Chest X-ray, PA view. Patient: 62 years old, sex F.
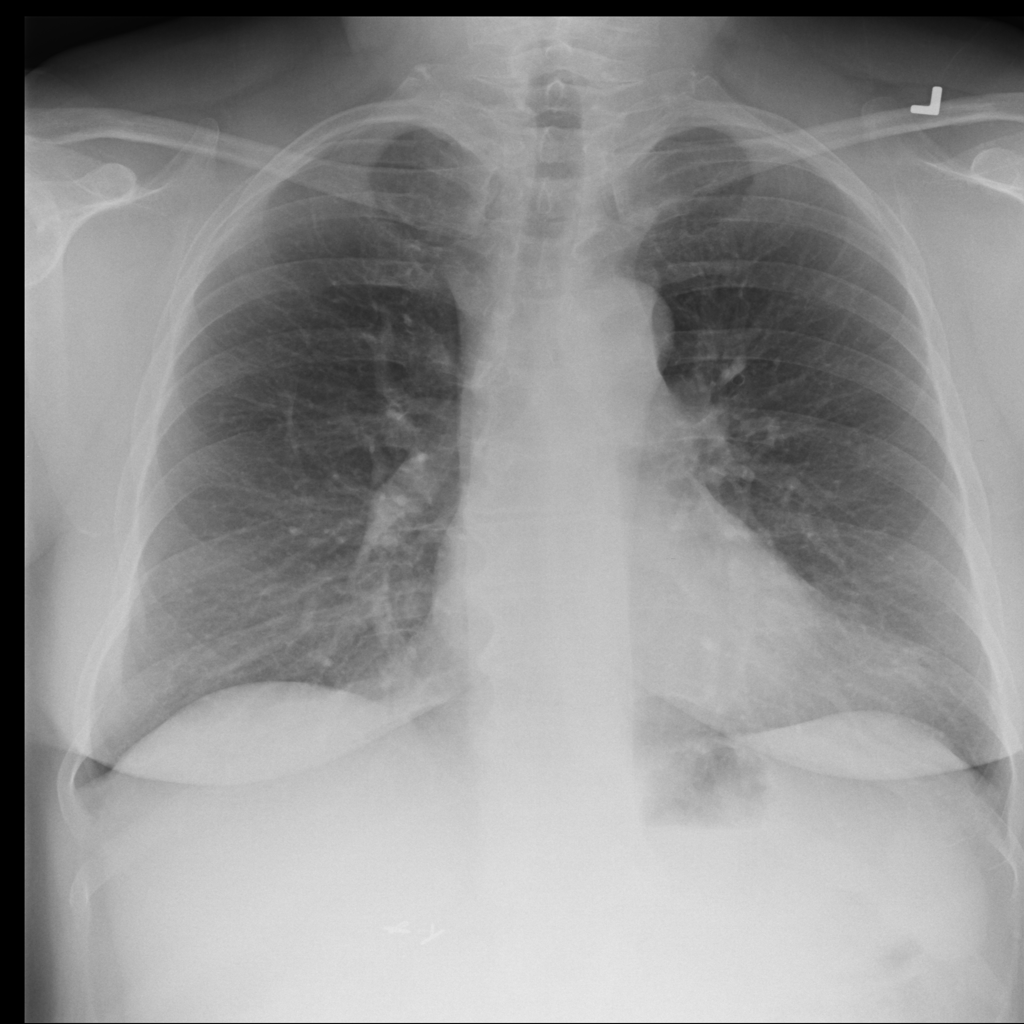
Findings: No Finding